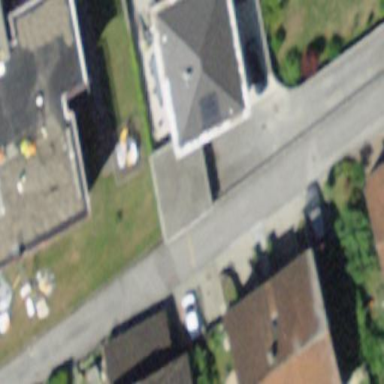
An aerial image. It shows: Simple house.